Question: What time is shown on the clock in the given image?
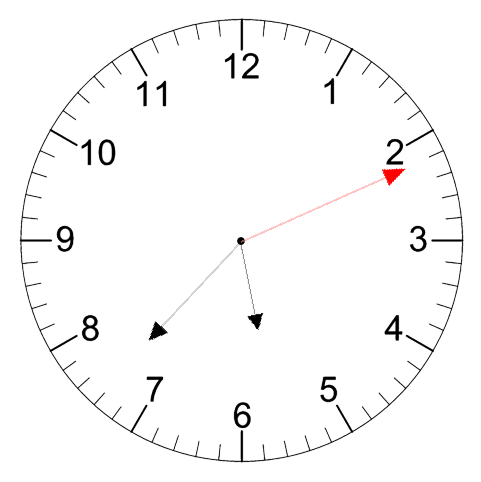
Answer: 05:37:11